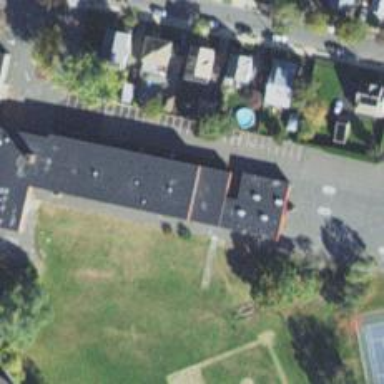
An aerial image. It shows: School.